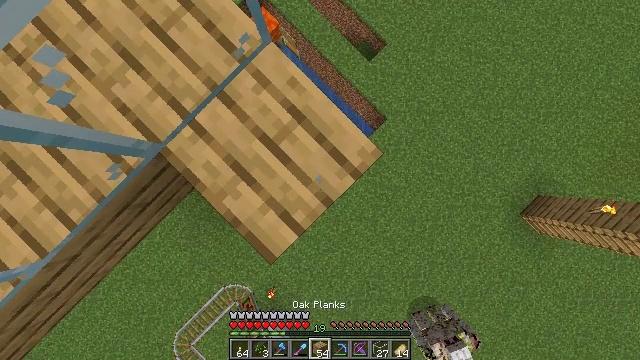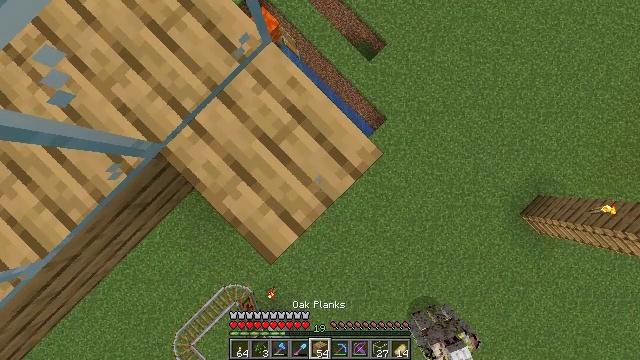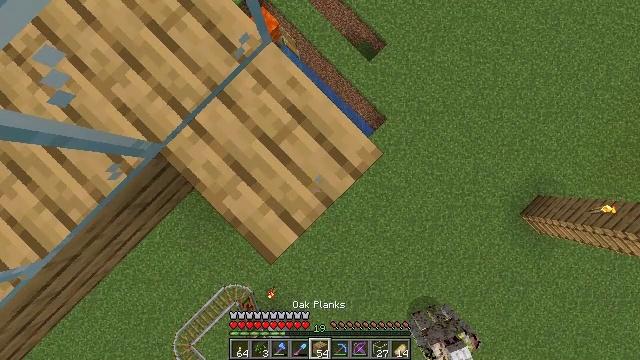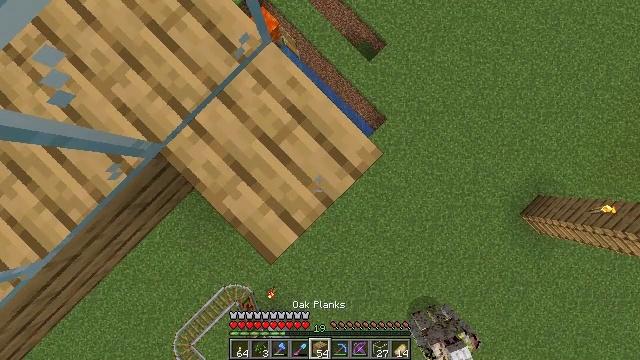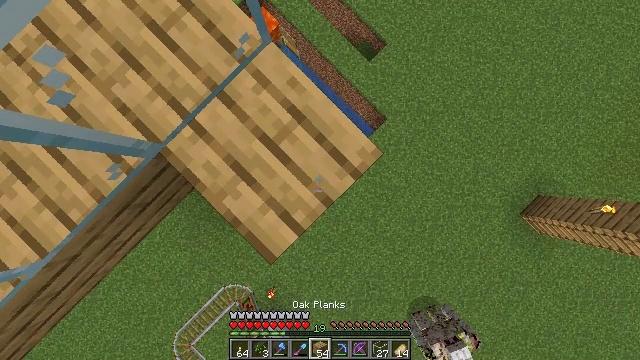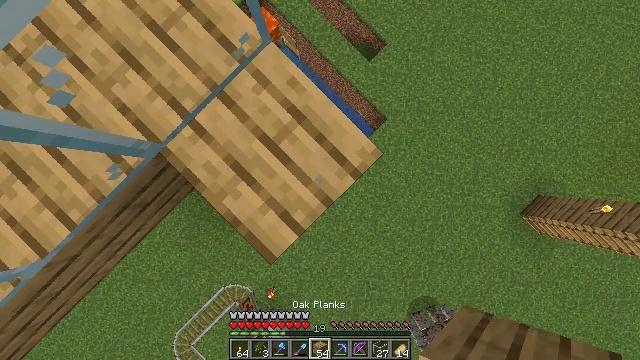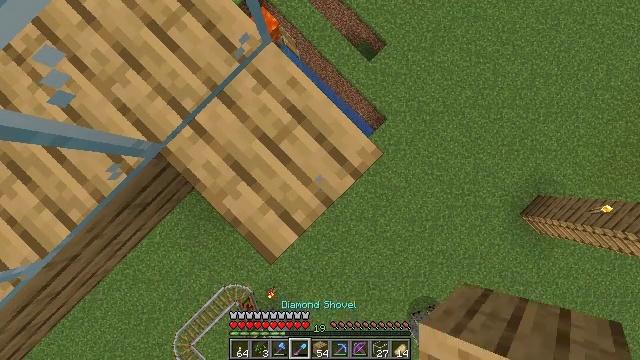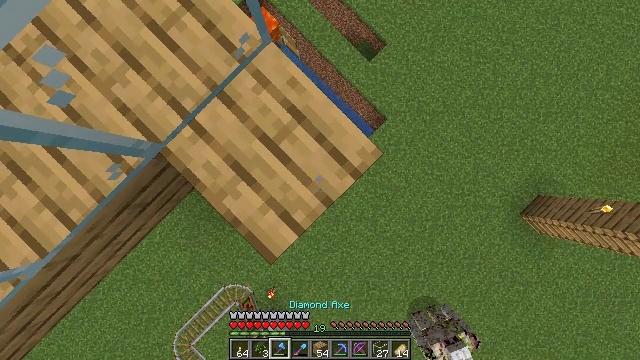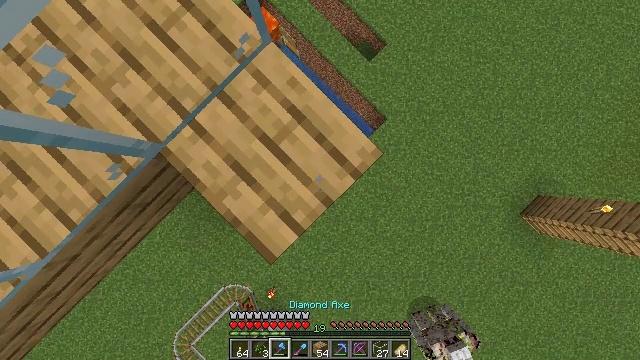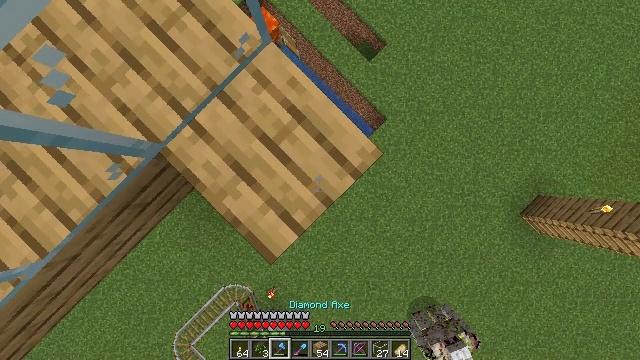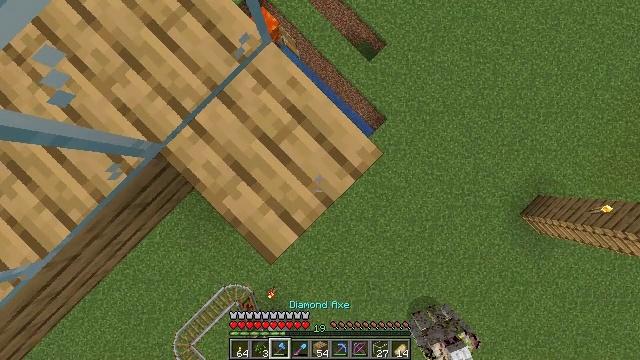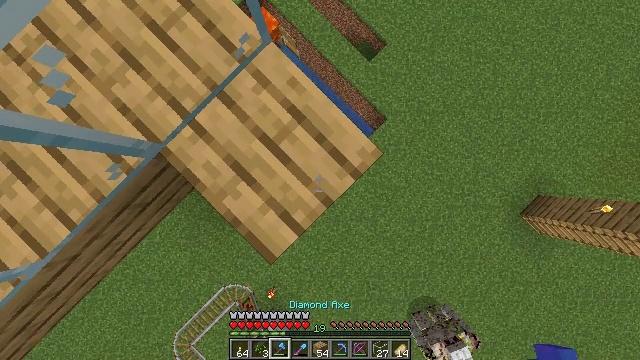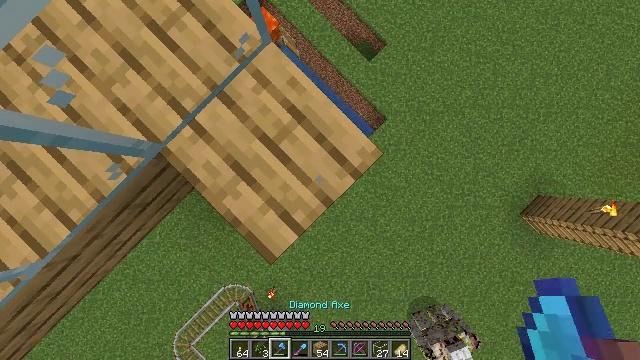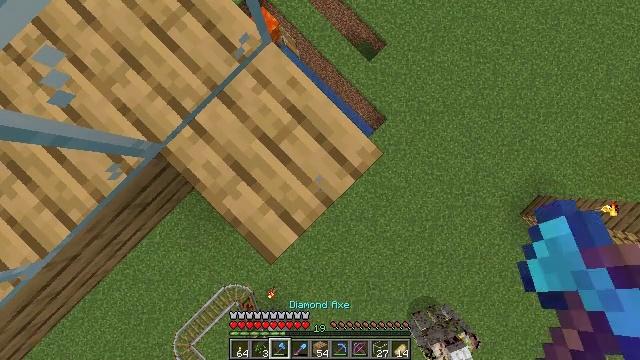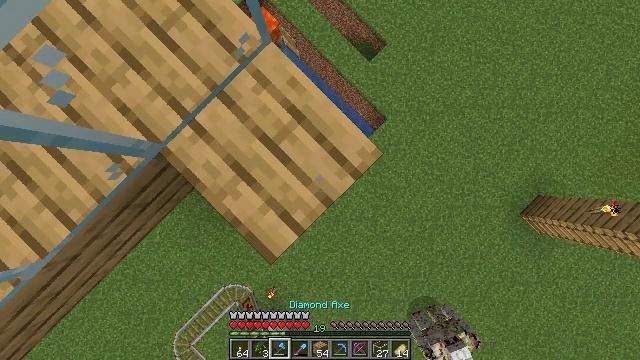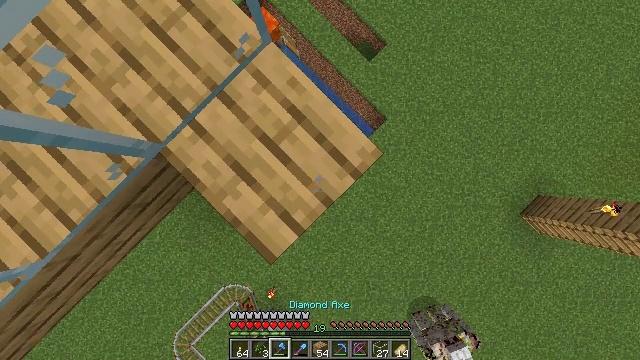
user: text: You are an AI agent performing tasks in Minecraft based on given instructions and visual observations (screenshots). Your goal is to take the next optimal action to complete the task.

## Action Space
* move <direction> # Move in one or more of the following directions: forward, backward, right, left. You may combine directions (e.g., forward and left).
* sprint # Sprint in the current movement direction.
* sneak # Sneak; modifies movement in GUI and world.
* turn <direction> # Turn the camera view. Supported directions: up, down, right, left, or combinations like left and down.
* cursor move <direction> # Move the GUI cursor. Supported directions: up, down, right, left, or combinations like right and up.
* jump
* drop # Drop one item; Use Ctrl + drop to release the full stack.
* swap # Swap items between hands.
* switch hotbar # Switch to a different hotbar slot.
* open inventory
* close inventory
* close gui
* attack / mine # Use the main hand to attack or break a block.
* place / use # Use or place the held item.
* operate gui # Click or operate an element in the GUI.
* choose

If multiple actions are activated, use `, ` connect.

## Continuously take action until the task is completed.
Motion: motion action
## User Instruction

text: Attack the oak planks to recycle it.
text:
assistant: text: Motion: no_op
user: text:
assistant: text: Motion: no_op
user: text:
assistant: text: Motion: no_op
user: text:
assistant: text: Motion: no_op
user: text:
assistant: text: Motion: no_op
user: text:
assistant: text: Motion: no_op
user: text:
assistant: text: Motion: no_op
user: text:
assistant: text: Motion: no_op
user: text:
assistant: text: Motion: no_op
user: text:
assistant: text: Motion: no_op
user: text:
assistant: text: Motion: no_op
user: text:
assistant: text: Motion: no_op
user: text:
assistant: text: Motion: no_op
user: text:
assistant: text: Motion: no_op
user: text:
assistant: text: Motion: no_op
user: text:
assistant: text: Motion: no_op
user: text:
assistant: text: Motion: attack / mine
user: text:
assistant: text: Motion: attack / mine
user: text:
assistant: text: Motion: attack / mine
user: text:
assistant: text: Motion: attack / mine
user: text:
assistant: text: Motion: attack / mine
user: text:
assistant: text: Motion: attack / mine
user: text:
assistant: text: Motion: attack / mine
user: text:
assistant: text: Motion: attack / mine
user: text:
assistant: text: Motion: attack / mine
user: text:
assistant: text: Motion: attack / mine
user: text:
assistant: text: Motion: attack / mine
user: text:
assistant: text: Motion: attack / mine
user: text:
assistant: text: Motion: attack / mine
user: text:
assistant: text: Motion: attack / mine